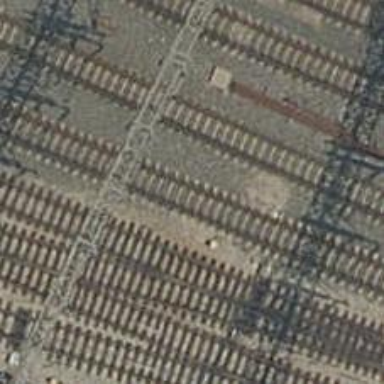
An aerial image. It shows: Railway track with contact line for electrification.